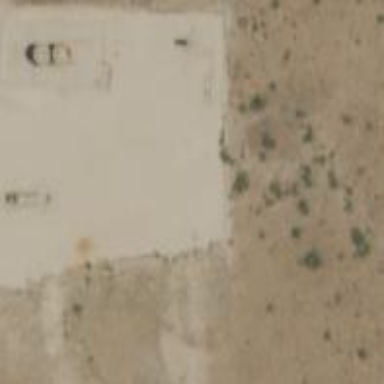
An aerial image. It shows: Wellsite surrounded by sand.